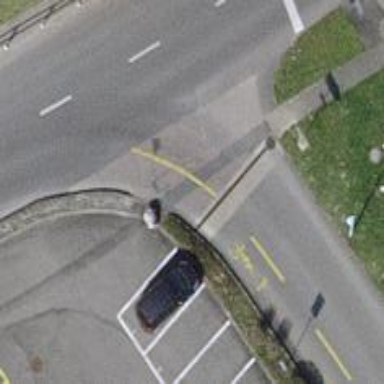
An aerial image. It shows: Unmarked road crossing.